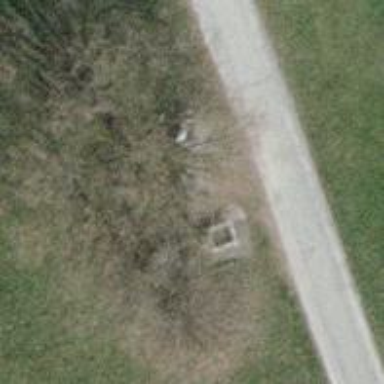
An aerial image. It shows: Brown bench in the vicinity.